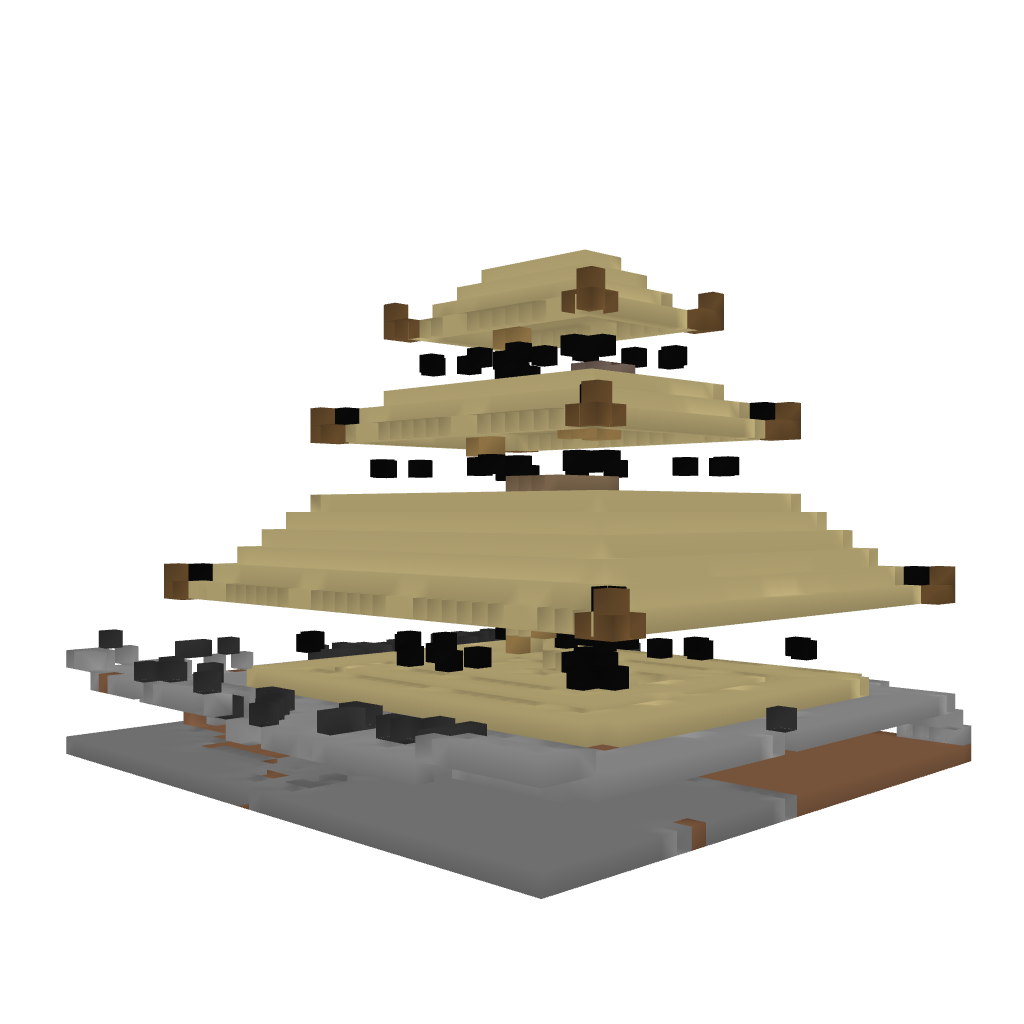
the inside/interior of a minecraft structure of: large pagoda (just house)